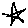
Label: star